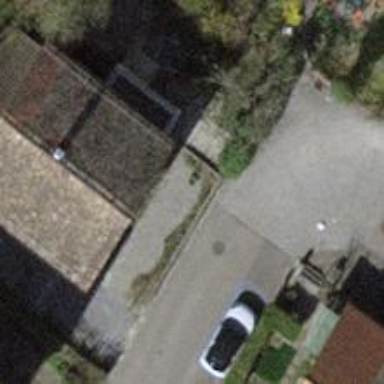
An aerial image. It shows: Building with gabled roof.